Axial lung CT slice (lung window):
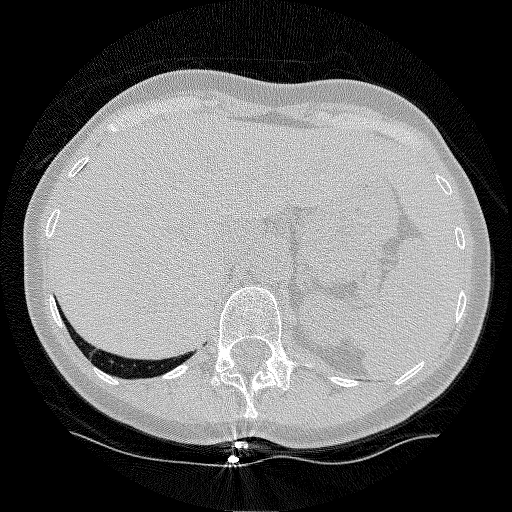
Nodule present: no